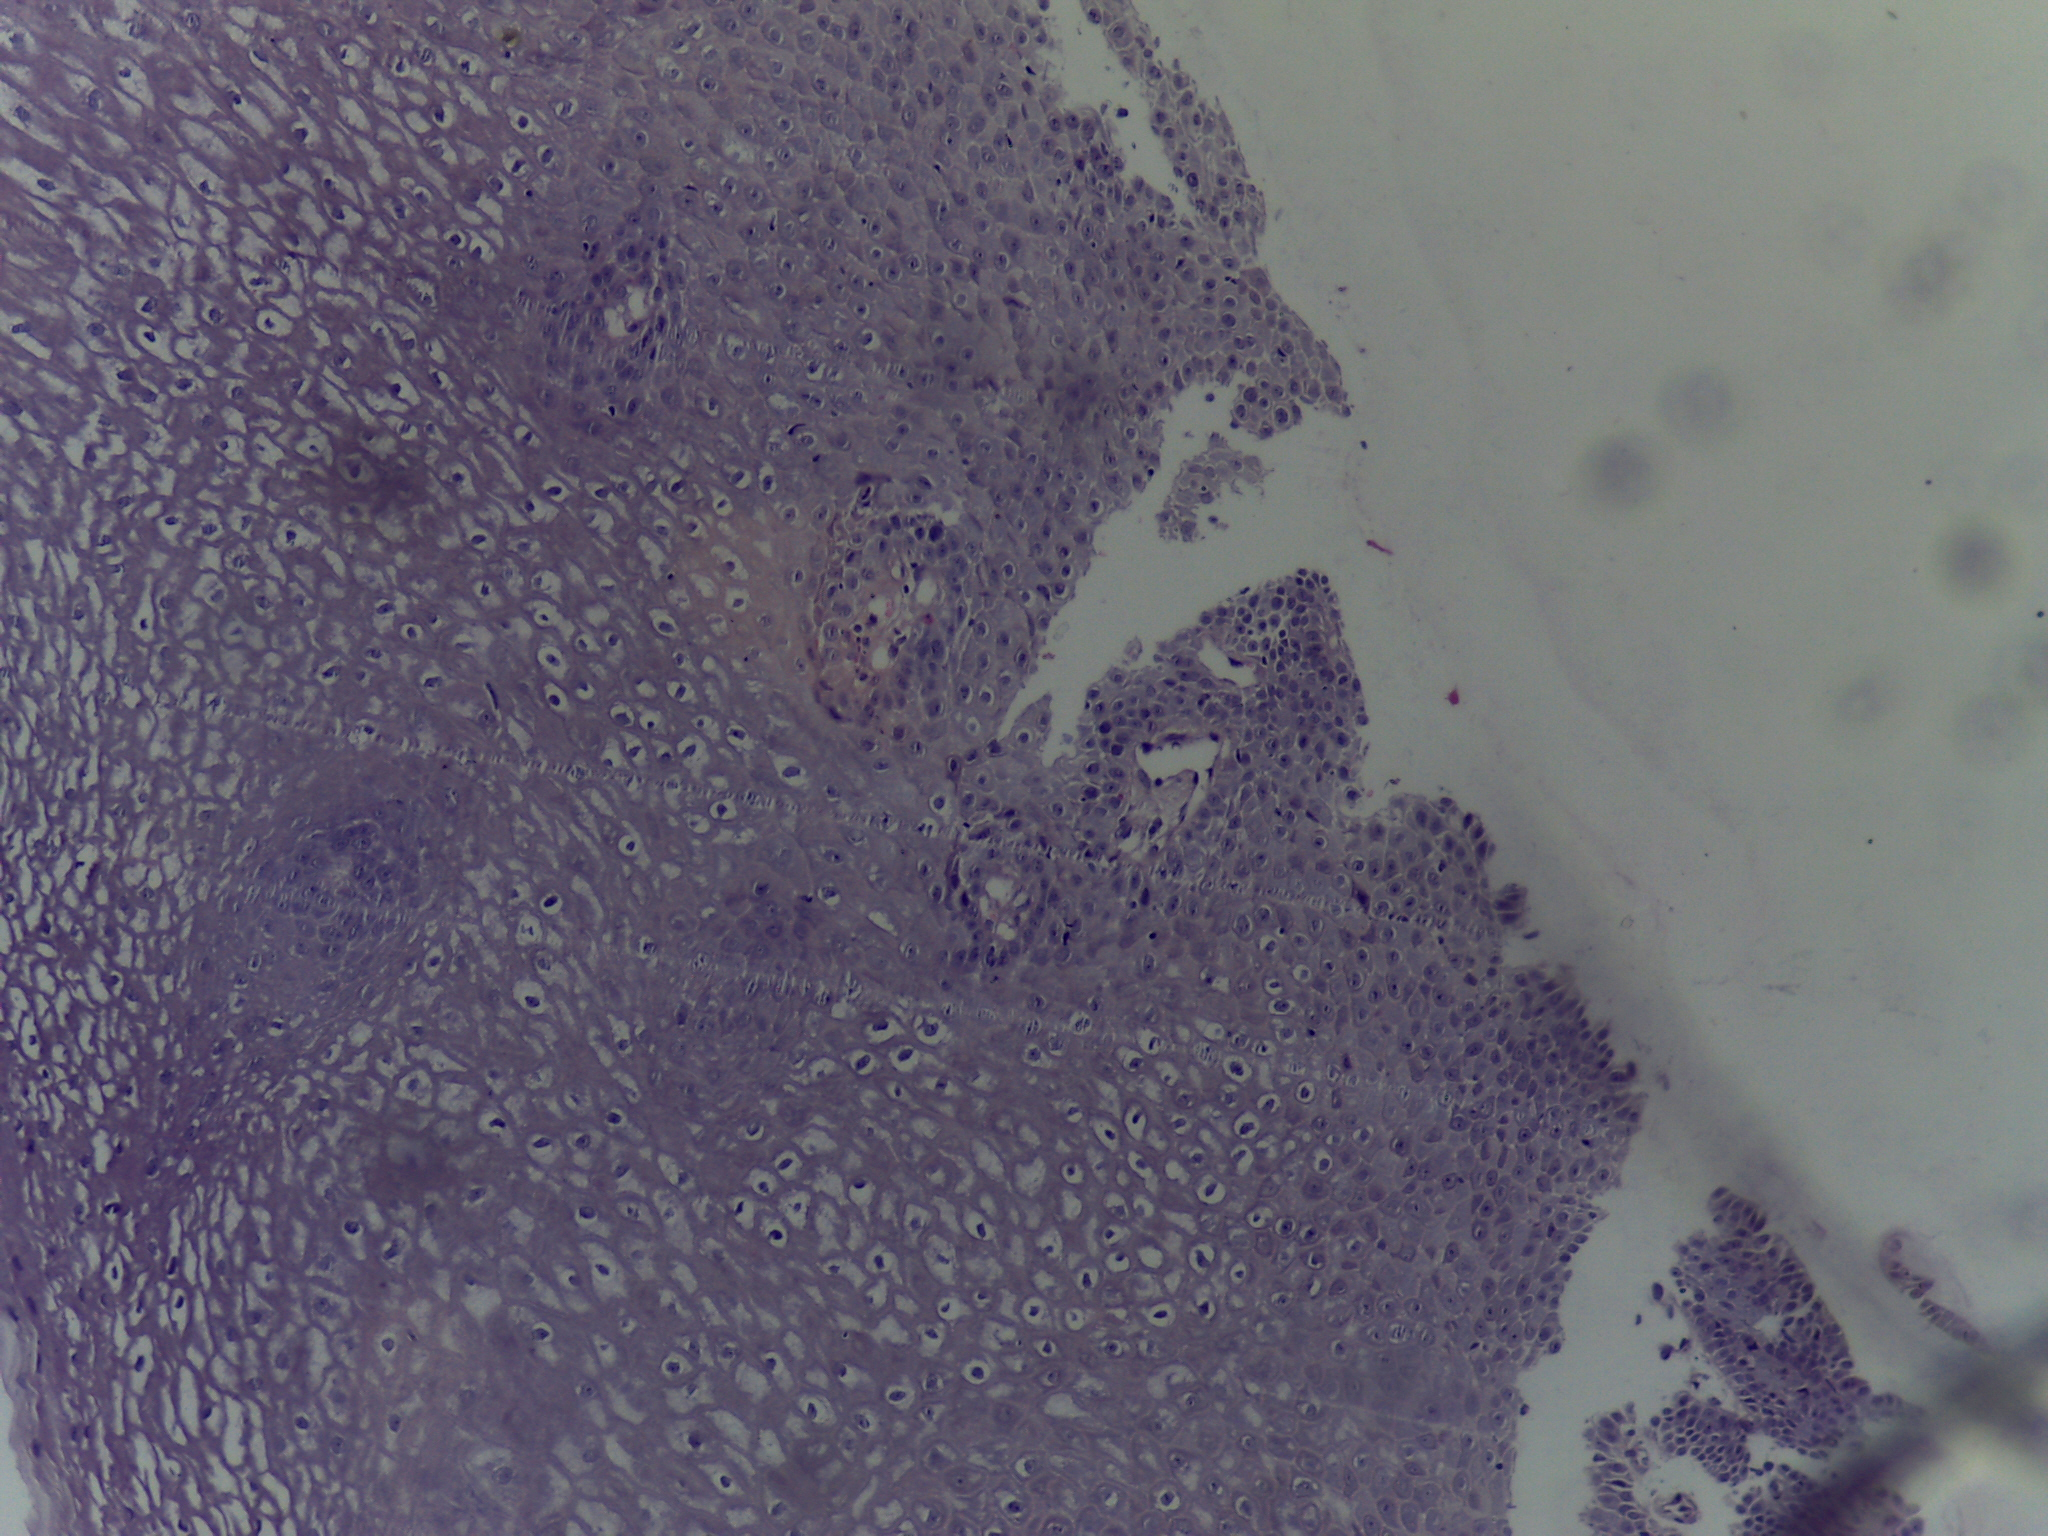
Diagnosis: OSCC